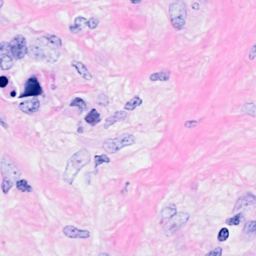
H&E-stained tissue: Breast